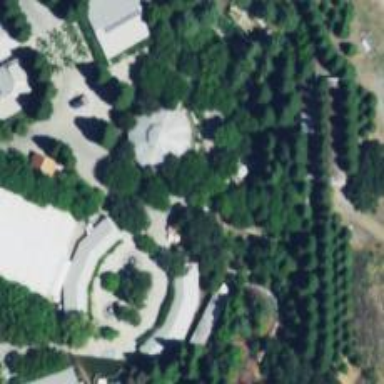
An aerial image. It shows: Attraction spot for tourism.